Question: I want to make a plot in R from the following data:
'''
1.txt 3.103 12
2.txt 3.020 11
3.txt 2.929 10
4.txt 3.020 11
5.txt 2.929 10
a.txt 4.254 39
b.txt 4.228 38
c.txt 4.175 36
d.txt 4.175 36
e.txt 4.175 36
'''
I want to have a variable which stores the values from the for the second column and one for the third. The only problem is that they are too lines are too far apart and if I set 'ylim=c(3,40)', the first line is almost straight which is not true in my case.
How can I solve this?
I was thinking maybe of splitting the plot with a horizontal line and below it to have the right values for the second column and above it the ones for the third column, only I do not know how to do this. Is this a good approach?
This is the code I have so far:
'''
plot(a,type="o",col="blue",pch=0,lty=2,xaxt="n",ylim=c(3,40))
lines(b,type="o",col="green",pch=5,lty=3)
axis(side=1,at=seq(1,45,1),cex.axis=0.5,las=1)
'''
and this is the plot:

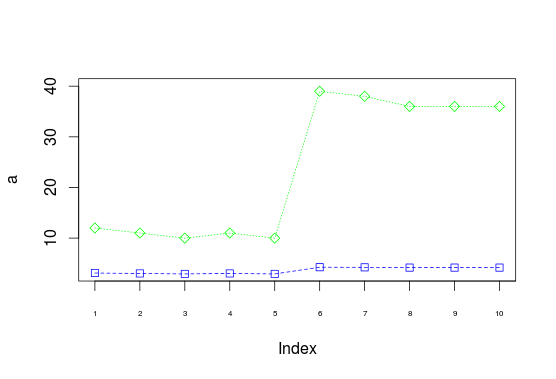
Answer: You could <URL> before plotting:
'''
#reproducible data
df <- read.table(text="1.txt 3.103 12
2.txt 3.020 11
3.txt 2.929 10
4.txt 3.020 11
5.txt 2.929 10
a.txt 4.254 39
b.txt 4.228 38
c.txt 4.175 36
d.txt 4.175 36
e.txt 4.175 36")
#normalise 0-1 range
#(m - min(m))/(max(m)-min(m))
df$V2 <- (df$V2-min(df$V2))/(max(df$V2)-min(df$V2))
df$V3 <- (df$V3-min(df$V3))/(max(df$V3)-min(df$V3))
#plot
plot(df$V2,type="o",col="blue",pch=0,lty=2,xaxt="n")
lines(df$V3,type="o",col="green",pch=5,lty=3)
axis(side=1,at=seq(1,45,1),cex.axis=0.5,las=1)
'''